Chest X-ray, PA view. Patient: 67 years old, sex F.
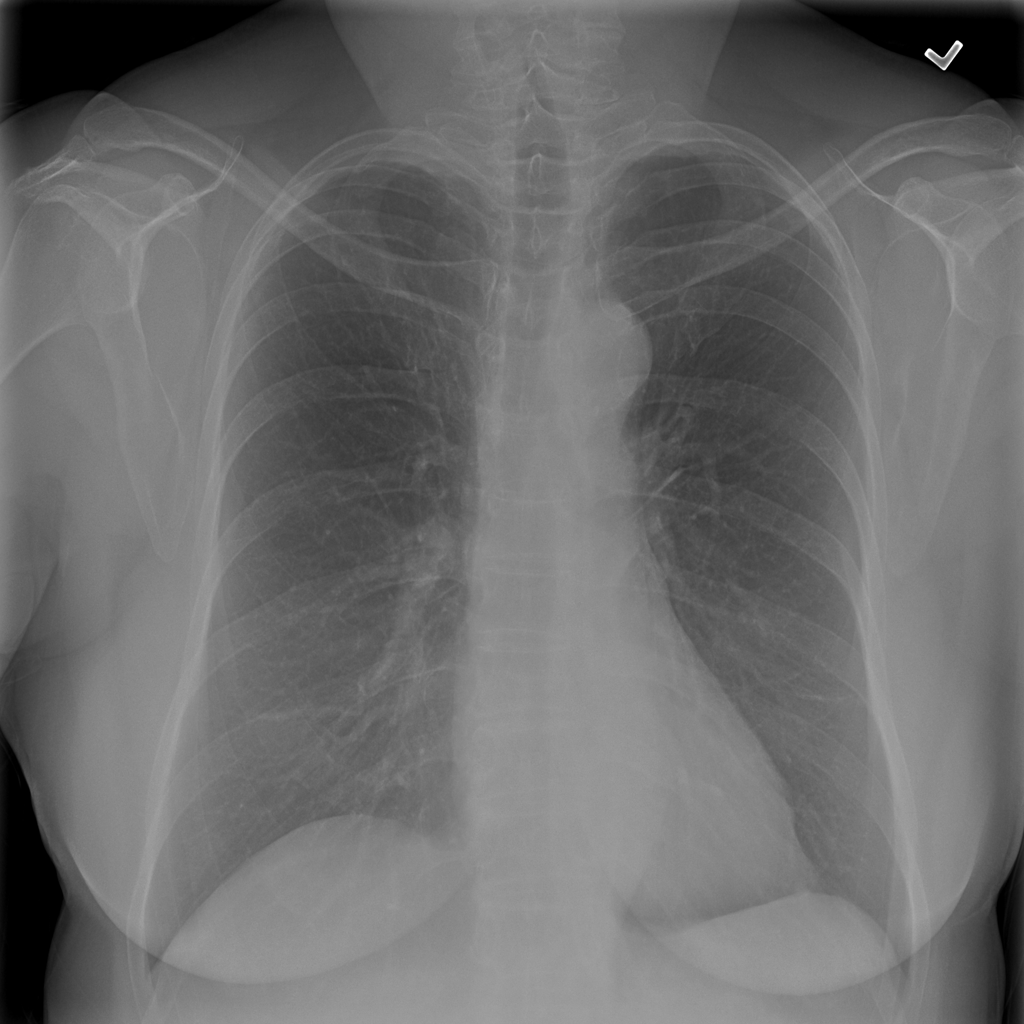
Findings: No Finding